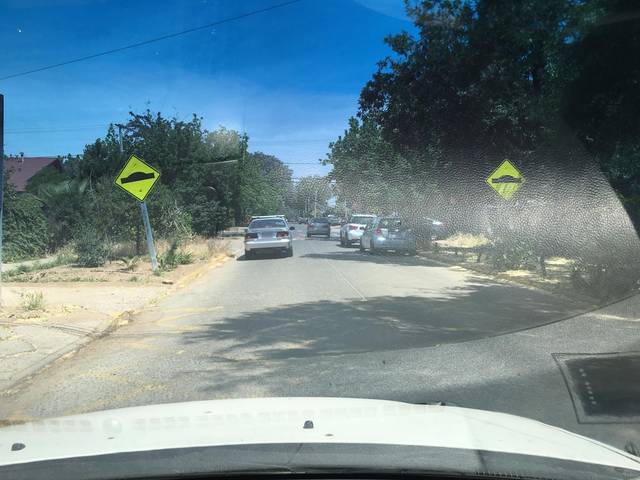
Region: Chile
Coordinates: -33.465, -70.571